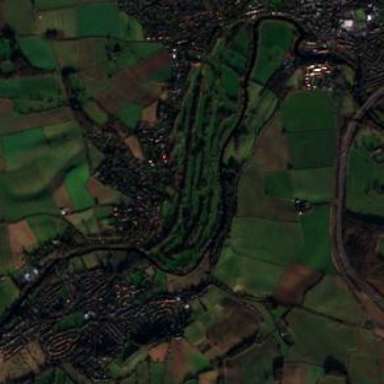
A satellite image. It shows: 18-hole golf course situated within leisure land.